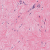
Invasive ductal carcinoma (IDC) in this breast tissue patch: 0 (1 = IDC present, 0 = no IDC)